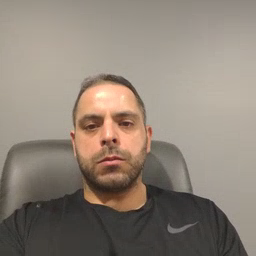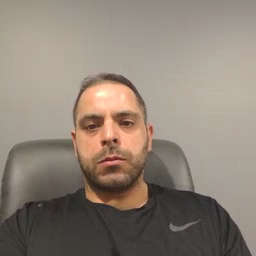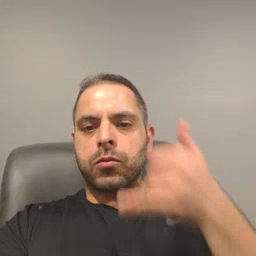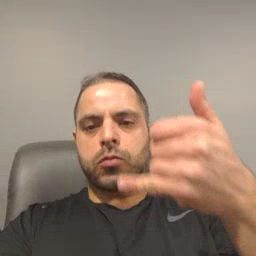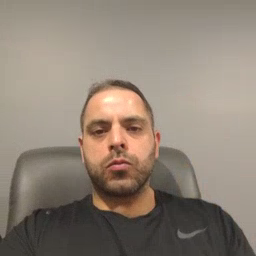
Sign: callonphone